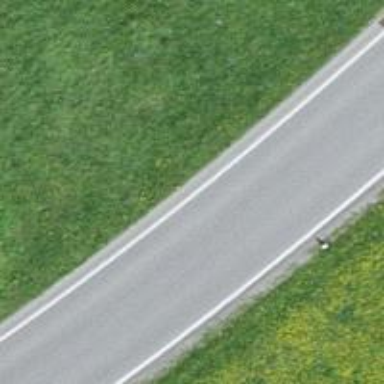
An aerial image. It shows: Tertiary road with asphalt surface.